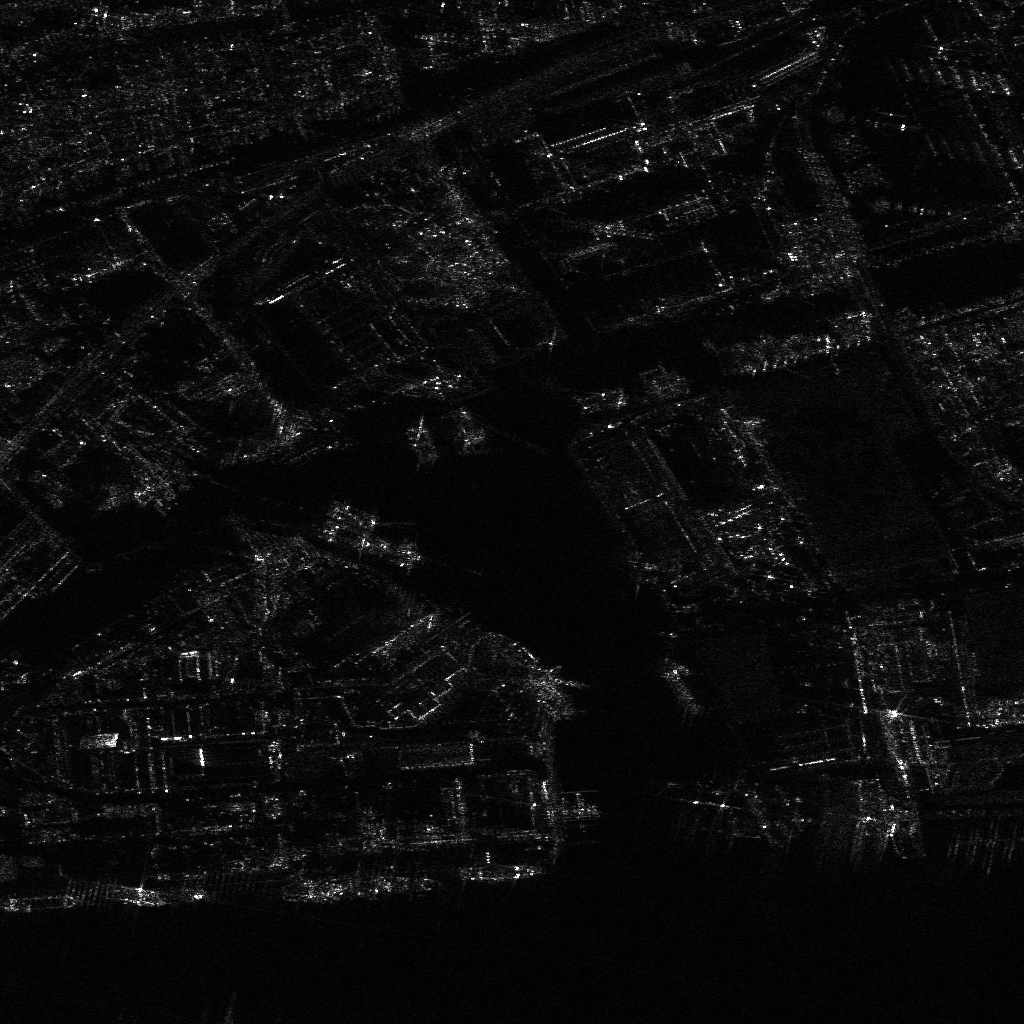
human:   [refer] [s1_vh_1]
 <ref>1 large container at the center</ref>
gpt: <box>[[31, 52, 40, 54, 18]]</box>